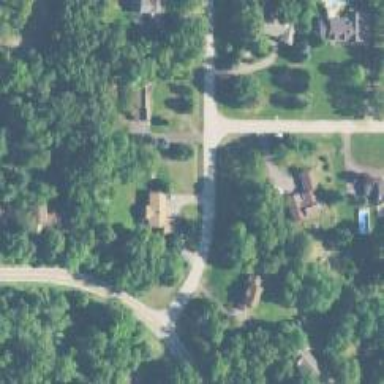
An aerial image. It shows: Driveway.